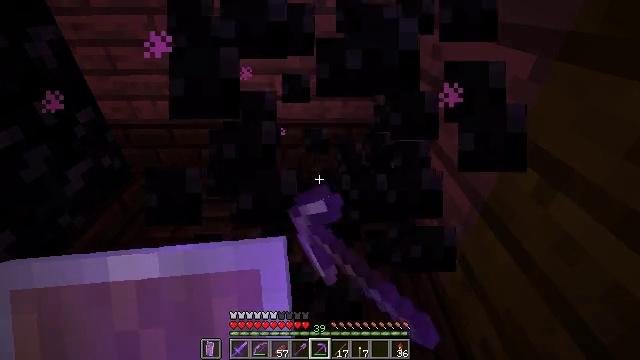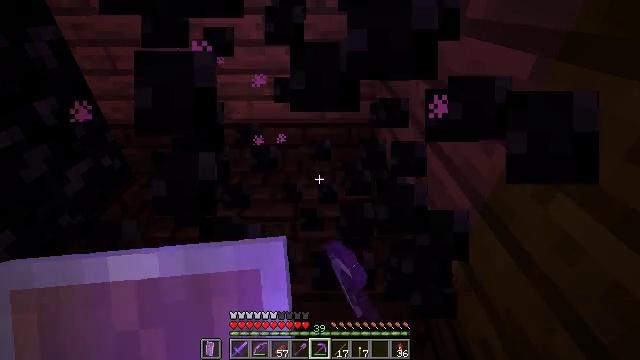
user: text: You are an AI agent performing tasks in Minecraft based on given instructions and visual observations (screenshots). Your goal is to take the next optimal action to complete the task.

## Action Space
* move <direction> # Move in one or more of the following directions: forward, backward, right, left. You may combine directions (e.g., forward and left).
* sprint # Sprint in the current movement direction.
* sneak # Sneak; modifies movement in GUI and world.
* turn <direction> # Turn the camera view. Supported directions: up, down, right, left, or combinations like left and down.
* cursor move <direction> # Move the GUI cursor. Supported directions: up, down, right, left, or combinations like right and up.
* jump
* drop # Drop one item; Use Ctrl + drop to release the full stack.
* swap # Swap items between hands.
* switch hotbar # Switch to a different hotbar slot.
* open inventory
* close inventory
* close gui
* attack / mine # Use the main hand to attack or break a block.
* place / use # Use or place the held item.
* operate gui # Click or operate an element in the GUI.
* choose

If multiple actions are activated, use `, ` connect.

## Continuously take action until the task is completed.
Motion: motion action
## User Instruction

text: Mine the ender chest.
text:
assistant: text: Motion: attack / mine
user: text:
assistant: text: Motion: attack / mine